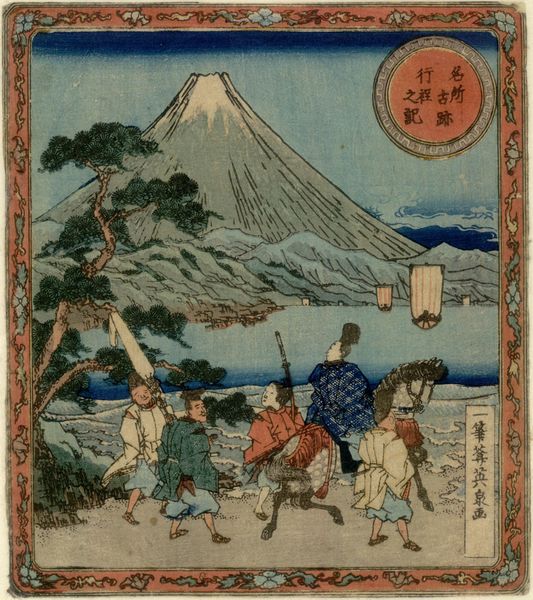
Titel: Fuji-Landschaft
Künstler: Eisen
Standort: Wien
Institution: Albertina, Wien
Schlagwörter: baum, berg, blau, felsen, himmel, kampf, meer, wasser, wolken, aquarell, grün, menschen, see, ufer, bewegung, männer, zeichen, zeichnung, rot, schnee, weg, ornament, tanz, rahmen, hügel, boote, kreis, pferd, reiter, rund, holzschnitt, japan, schiff, schiffe, schrift, segel, segelschiffe, strand, wellen, mast, segelschiff, gebirge, gipfel, steg, gefolge, sandalen, schriftzeichen, tusche, vulkan, asien, geisha, schwert, text, dynamik, asiatisch, stempel, china, pergament, wappen, dekorativ, farbholzschnitt, reitend, brte, fuji, fujijama, embelm, fujiama, hiroshige, federr, schrfitzeichen